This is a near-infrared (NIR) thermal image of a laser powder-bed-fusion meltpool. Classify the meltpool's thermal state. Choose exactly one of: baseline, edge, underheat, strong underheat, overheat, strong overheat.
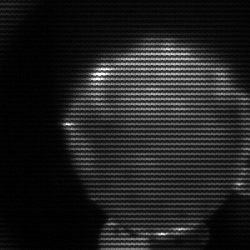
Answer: edge